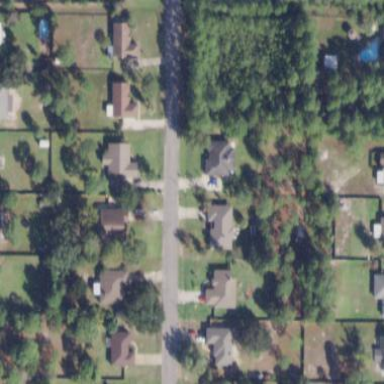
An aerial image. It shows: Residential area composed of single-family homes.